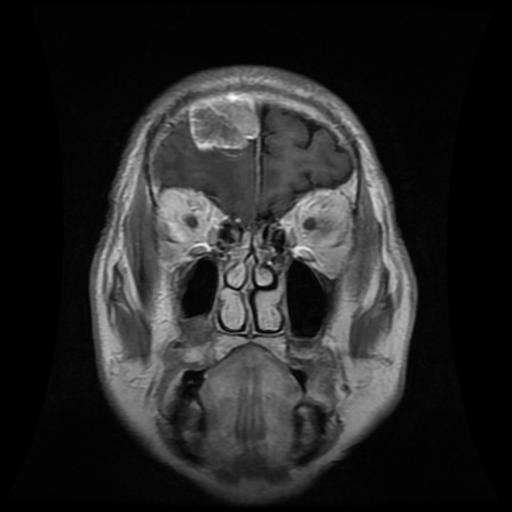
Label: meningioma